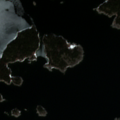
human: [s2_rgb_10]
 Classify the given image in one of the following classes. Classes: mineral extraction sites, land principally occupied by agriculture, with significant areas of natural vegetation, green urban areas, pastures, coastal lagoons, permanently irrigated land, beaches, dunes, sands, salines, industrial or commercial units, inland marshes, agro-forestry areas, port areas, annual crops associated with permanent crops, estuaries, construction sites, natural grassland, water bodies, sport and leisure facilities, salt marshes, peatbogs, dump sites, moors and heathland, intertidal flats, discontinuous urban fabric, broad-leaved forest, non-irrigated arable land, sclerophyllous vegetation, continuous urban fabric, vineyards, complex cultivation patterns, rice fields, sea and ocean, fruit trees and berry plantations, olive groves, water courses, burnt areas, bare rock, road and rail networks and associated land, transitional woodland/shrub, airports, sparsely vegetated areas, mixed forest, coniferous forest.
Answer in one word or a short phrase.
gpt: sea and ocean